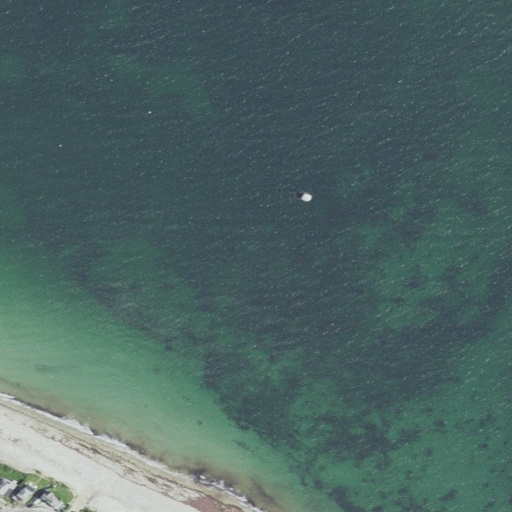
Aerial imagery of island in Massachusetts named White Horse Rocks containing open water, barren land, high intensity development, and medium intensity development